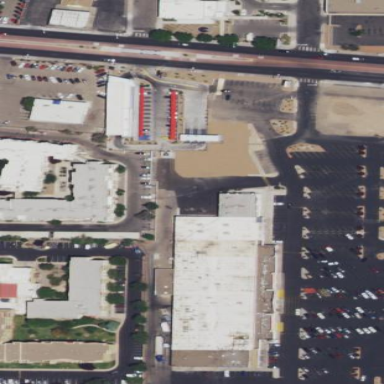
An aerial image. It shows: Commercial building.